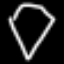
Label: diamond